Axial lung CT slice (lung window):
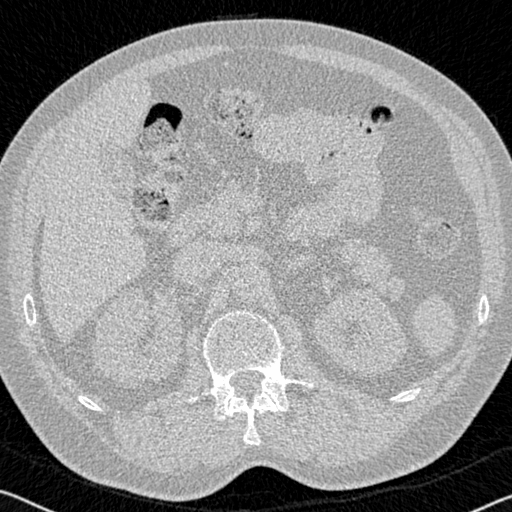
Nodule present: no